Question: I would like to create column and assign a number to each team that won and lost in a given 'Rally' (0 for a Loss, 1 for a Win). The last row of each rally will display who won in the 'Points' column.
The image shows how the data is formatted and the desired result is in the 'Outcome' column:

My current code is;
'''
def winLoss(x):
if 'A' in x['Points']:
if x.TeamAB == 'A':
return 1
else:
return 0
elif 'B' in x['Points']:
if x.TeamAB == 'B':
return 1
else:
return 0
df['Outcome'] = df.groupby('Rally').apply(winLoss).any()
'''
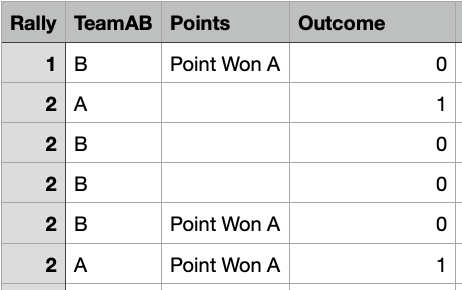
Answer: Grab the winners for each rally by grouping and taking the last row of 'Points' for each group, then use multiindex to loc filter an assign the 'Outcome':
'''
winners = pd.MultiIndex.from_frame(
df.groupby(['Rally'])['Points']
.last().str.slice(-1).reset_index()
)
df.set_index(['Rally', 'TeamAB'], inplace=True)
df['Outcome'] = 0
df.loc[df.index.isin(winners), 'Outcome'] = 1
df.reset_index(inplace=True)
'''